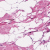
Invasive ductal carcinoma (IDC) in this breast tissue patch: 0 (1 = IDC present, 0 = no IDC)